RGB frame:
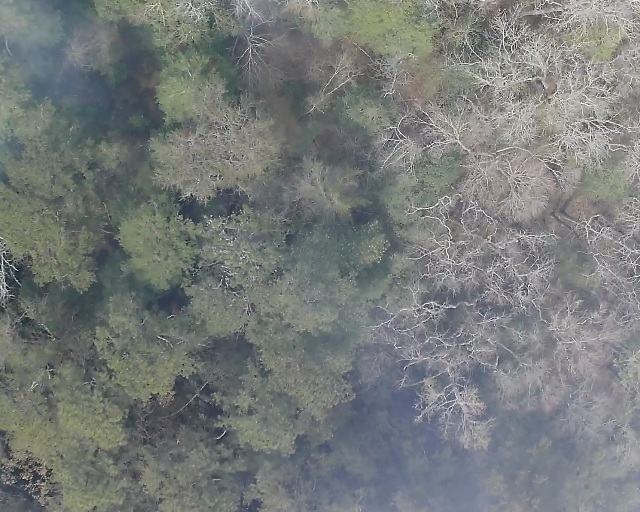
Thermal frame:
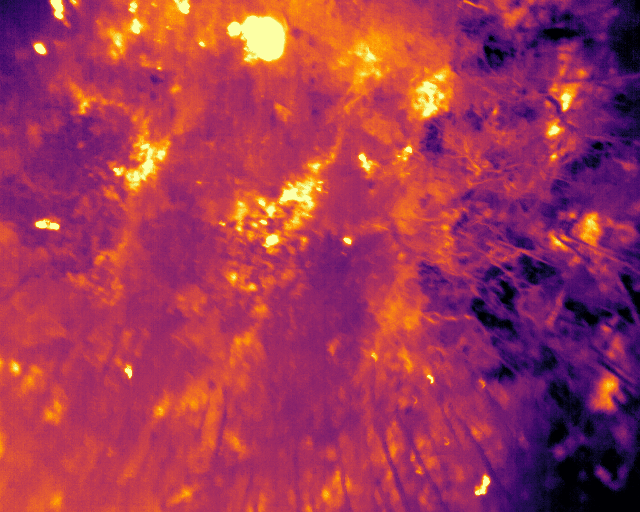
Captured: 2026-02-26 03:41:14
Pixels at or above 80 °C: 592 (fraction of frame: 0.001807)